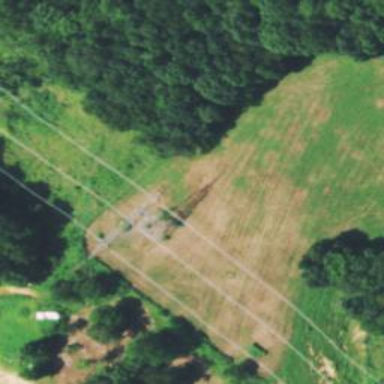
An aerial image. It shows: Lattice structure tower.